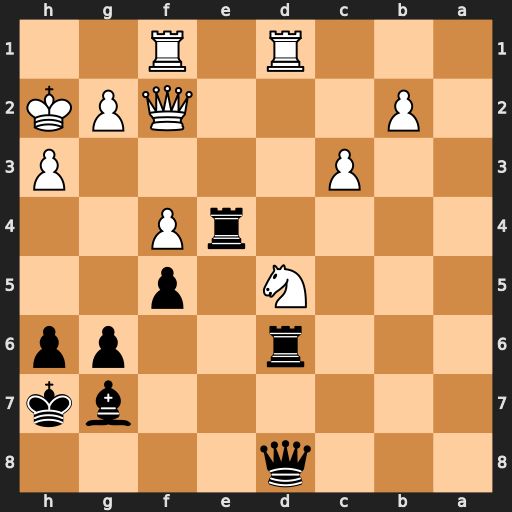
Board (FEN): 3q4/6bk/3r2pp/3N1p2/4rP2/2P4P/1P3QPK/3R1R2
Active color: b
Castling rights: -
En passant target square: -
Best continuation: Rxd5 Rxd5 Qxd5